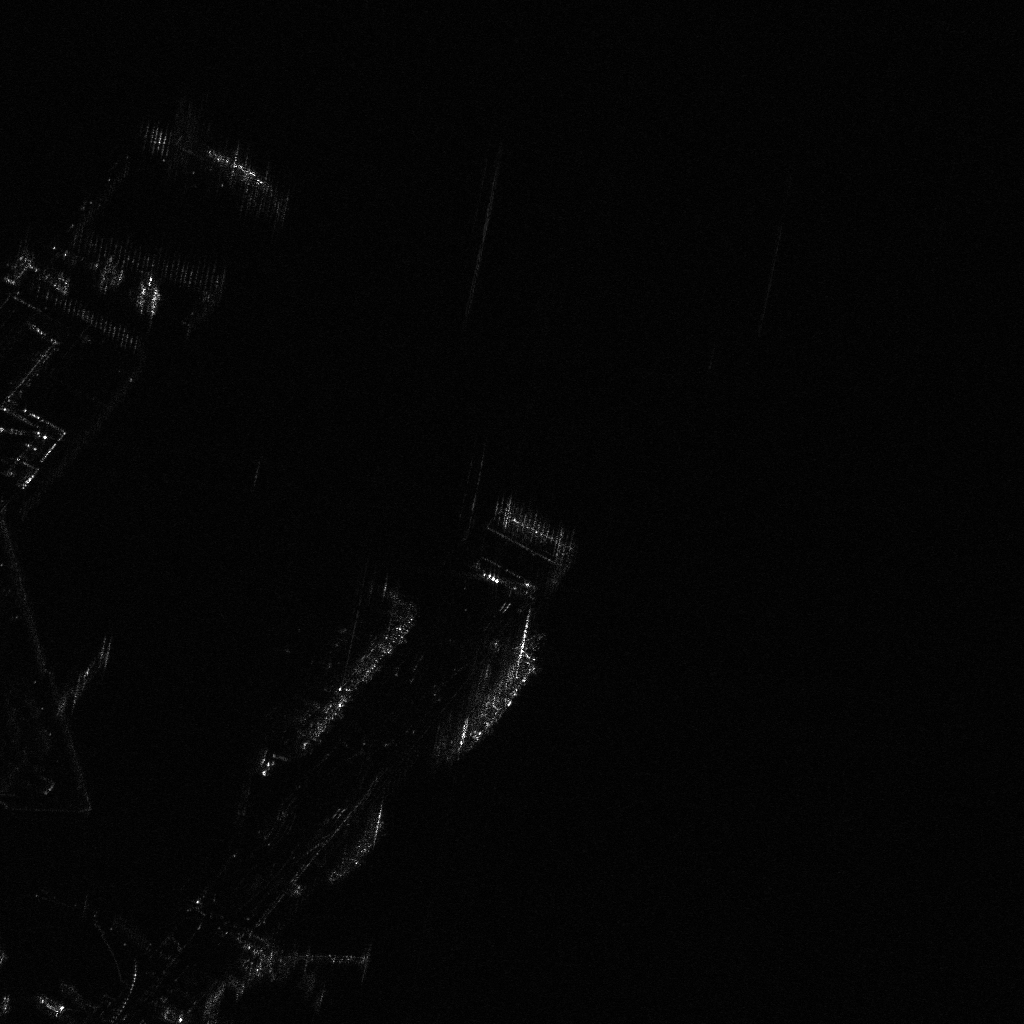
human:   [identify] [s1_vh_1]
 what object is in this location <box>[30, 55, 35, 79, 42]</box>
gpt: <ref>1 medium ore-oil at the center</ref>

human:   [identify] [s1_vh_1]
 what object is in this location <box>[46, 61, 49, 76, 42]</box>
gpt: <ref>1 large container at the center</ref>